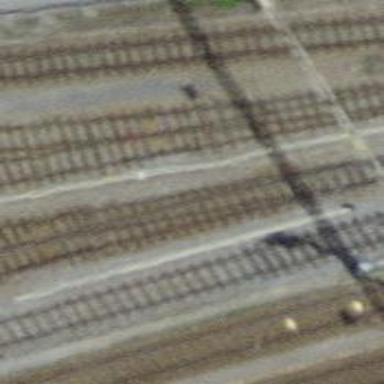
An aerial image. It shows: Railway yard with one track. The railway is electrified with contact line.